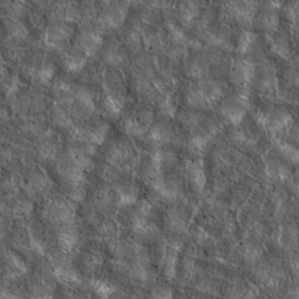
Label: non_frost